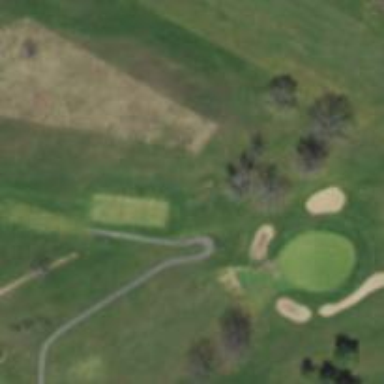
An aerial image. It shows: Golf tee on grassy land.